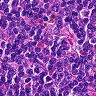
Metastatic tissue present: no